Question: I want to login into my program via MySQL (Database).
'''
string username = textBox1.Text.ToString();
int UserID = DB.runRead("SELECT id FROM users WHERE username='" + DB.Stripslash(username) + "'", null);
if (UserID > 0)
{
String[] UserData = DB.runReadRow("SELECT id, username, password, salt, rank, verein FROM benutzer WHERE id=" + UserID.ToString());
if(UserData[1].ToString().ToLower() == textBox2.Text.ToString().ToLower())
{
// logged in
SetStatusText("logged in!! :)");
SetProgressbarValue(100);
ButtonActivity(0, false);
}
else
{
// Password wrong
SetStatusText("wrong pw!!");
SetProgressbarValue(50);
}
}
else
{
SetStatusText("unregistered!!");
SetProgressbarValue(0);
}
'''
I use this method on some other projects. Always working fine, but this time, the statement
'''
if(UserID > 0)
'''
and it's following code won't run, due to 'UserID' having a value of 0, and I don't know why. Of course there is a user in the Database:

I already tried to use another database (new created), but the error stays, so I think I did something stupid within the code. If necessary I could post the code of the working one, but I see no difference.
'''
int UserID = DB.runRead("SELECT id FROM benutzer WHERE username='" + DB.Stripslash(Connection.Username) + "'", null);
if (UserID > 0)
{
string[] UserData = DB.runReadRow("SELECT id, username, password, salt, online, nickname, rank, firstlogin, bantime, anticheat FROM users WHERE id=" + UserID.ToString());
//Password = hashMD5(hashMD5(getBlock(3).ToLower()) + hashMD5(UserData[1]));
if (UserData[2].ToLower() == Password && UserData[9].ToString() == "1")
{
if (BanManager.isBlocked(UserID) == false /*&& RankManager.HasPermision(int.Parse(UserData[6]), "account.authorize")*/)
{
if (UserData[4].Equals("1"))
{
ReturnValue = LoginState.AlreadyLoggedIn;
Connection.send(new PACKET_SERVER_LIST(PACKET_SERVER_LIST.errorCodes.AlreadyLoggedIn));
//Log.WriteLine("Connection from " + Connection.IPAddress + " logged succesfull in as " + UserData[5] + " but the user is already online.");
Log.WriteLine("- Login - A Connection was successfully approved");
Log.WriteLine("- Login - IP Address: " + Connection.IPAddress + ",");
Log.WriteLine("- Login - Nickname: " + UserData[5] + ",");
Log.WriteLine("- Login - Status: The User is already logged in.");
Console.ForegroundColor = ConsoleColor.DarkCyan; Console.WriteLine(new String('*', Console.WindowWidth)); Console.ForegroundColor = ConsoleColor.Gray;
}
'''
And so on. What's wrong?
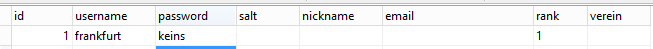
Answer: It depends on what's happening within 'runRead'. I haven't done a lot of DB programming in C# but I'm not aware of that call being in any of the standard classes, nor in the MySQL stuff. I could be wrong in which case feel free to educate me, and I'll ditch this answer.
I find <URL> in my searches that looked like this:
'''
public static int runRead(string Query, object Tick) {
checkConnection();
try {
return Convert.ToInt32(new MySqlCommand(Query + " LIMIT 1", dbConnection).ExecuteScalar());
} catch {
return 0;
}
}
'''
and, if that's the one you're using, that might explain why you're getting back zero - there could be an exception happening that you catching and ignoring.
One way to find out is to remove the exception catch, or log a suitable message at the time it happens, assuming you can change the source.
---
The other thing you should look out for is if you're using a user name that exist in the database. Since the query will then return zero rows, I'm not entirely certain what it will try to do with the "first column in the first row" that 'ExecuteScalar()' tries to get.